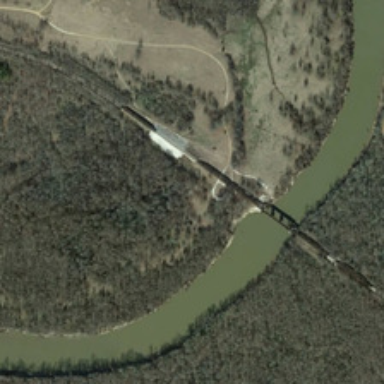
Many green trees are in two sides of a curved river .